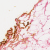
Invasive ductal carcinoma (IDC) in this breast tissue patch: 0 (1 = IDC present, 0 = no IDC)